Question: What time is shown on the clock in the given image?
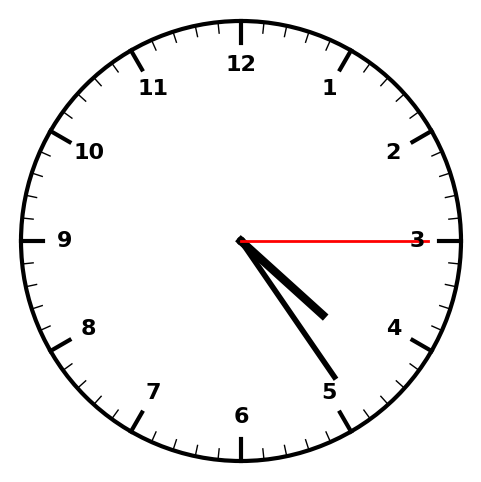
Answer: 04:24:15